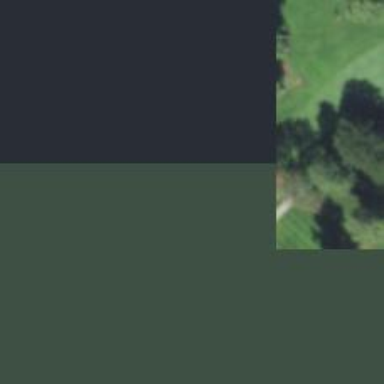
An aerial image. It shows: Golf hole.